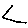
Label: triangle